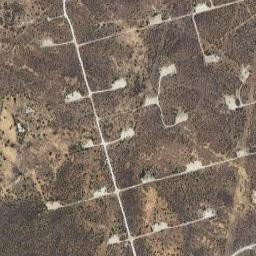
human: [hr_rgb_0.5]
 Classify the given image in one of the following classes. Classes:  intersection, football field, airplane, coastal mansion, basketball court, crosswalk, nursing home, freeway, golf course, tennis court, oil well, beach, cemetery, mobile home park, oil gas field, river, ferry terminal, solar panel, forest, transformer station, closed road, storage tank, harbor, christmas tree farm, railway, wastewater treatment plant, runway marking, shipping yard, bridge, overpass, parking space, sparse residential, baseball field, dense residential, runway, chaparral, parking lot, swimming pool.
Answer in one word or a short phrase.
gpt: oil gas field